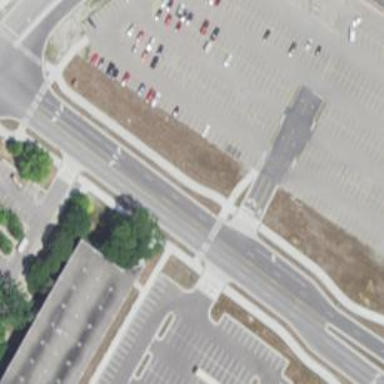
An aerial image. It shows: Footway crossing.